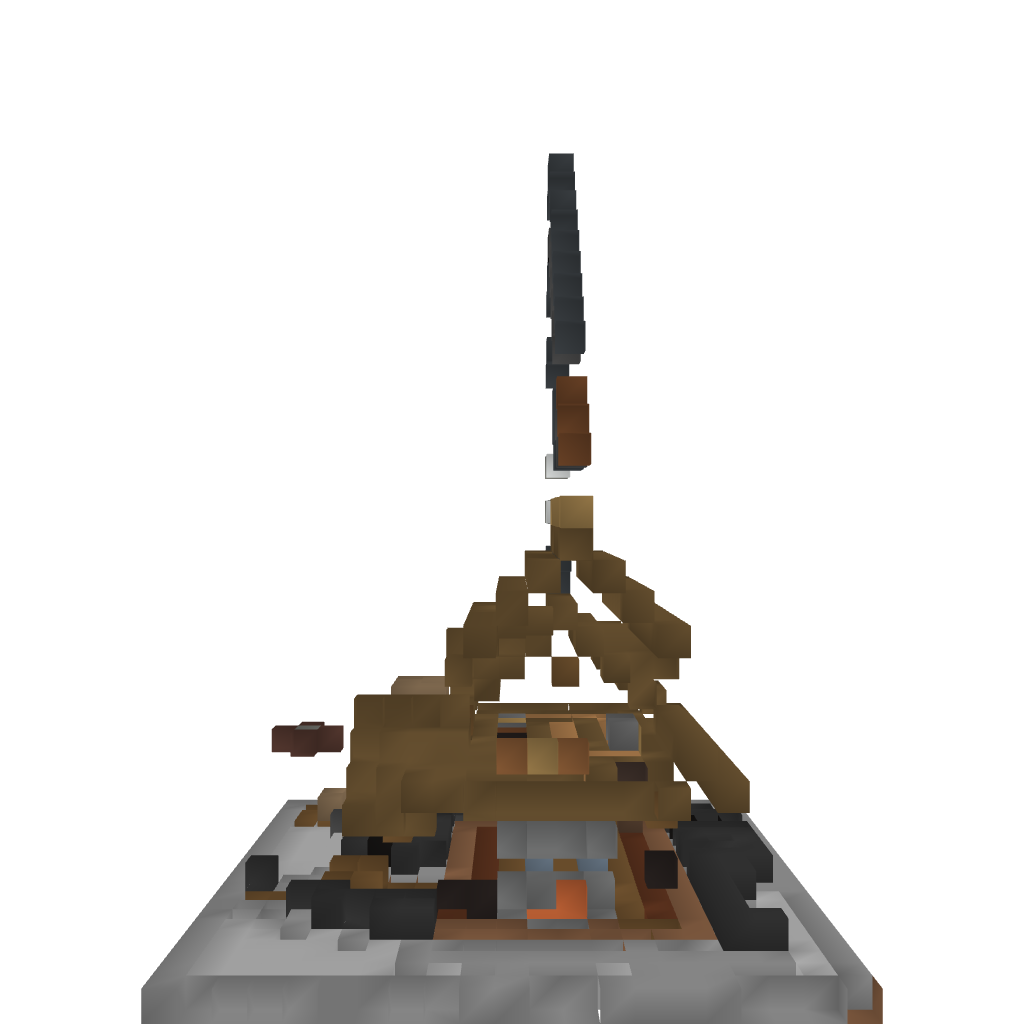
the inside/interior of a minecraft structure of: Fishing lodge